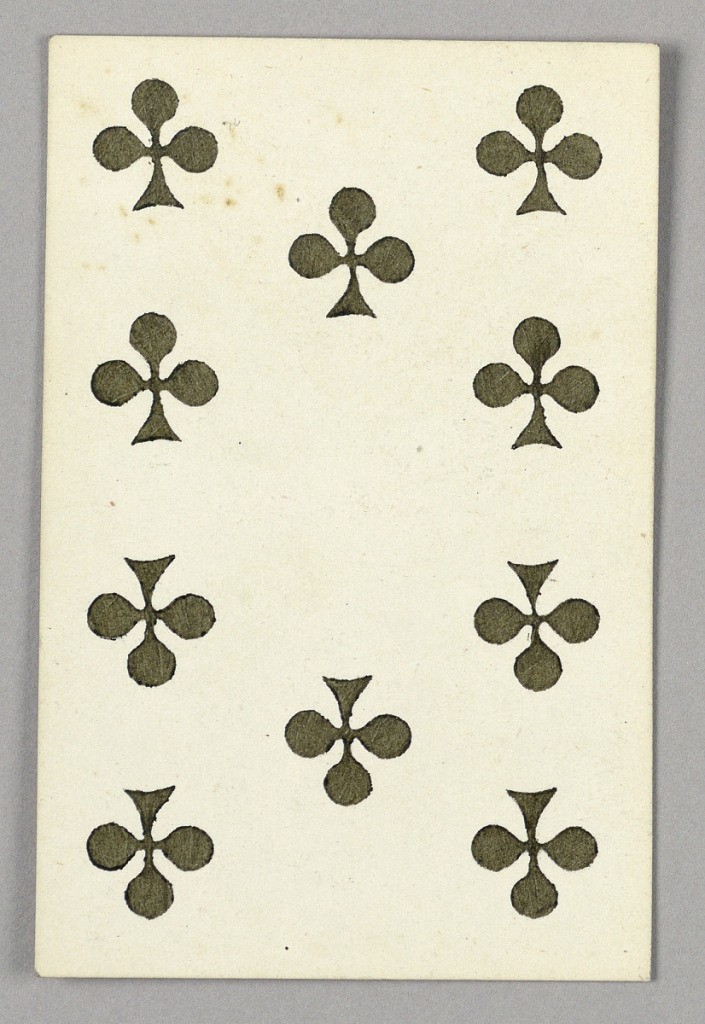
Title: Ten of Clubs from Set of "Jeu Imperial–Second Empire–Napoleon III" Playing Cards
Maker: B.P. Grimaud, Paris, France
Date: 1858
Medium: Lithograph on glazed paper
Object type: Playing Card
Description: Ten of Clubs from Set of "Jeu Imperial-Second Empire-Napoleon III" Playing Cards.